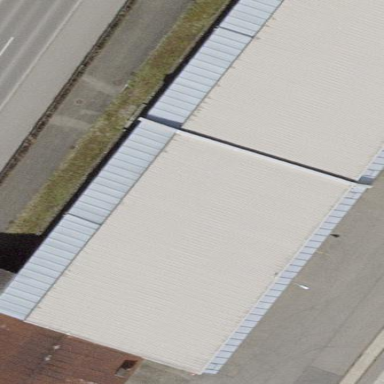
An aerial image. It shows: Hangar.